Question: I have checked all the answers on similar problems but nothing helped me. Please help me out. This is an e-commerce android app. I am using firebase to fetch the data in cards. I have 3 products added in the firebase and it is showing 3 empty cards in the app.
'''
package com.beingdev.magicprint.models;
import java.io.Serializable;
public class GenericProductModel implements Serializable {
public int cardid;
public String cardname;
public String cardimage;
public String carddiscription;
public float cardprice;
public GenericProductModel() {
}
public GenericProductModel(String carddiscription, int cardid, String cardimage, String cardname, float cardprice) {
this.carddiscription = carddiscription;
this.cardid = cardid;
this.cardimage = cardimage;
this.cardname = cardname;
this.cardprice = cardprice;
}
public String getCarddiscription() {
return carddiscription;
}
public void setCarddiscription(String carddiscription) {
this.carddiscription = carddiscription;
}
public int getCardid() {
return cardid;
}
public void setCardid(int cardid) {
this.cardid = cardid;
}
public String getCardimage() {
return cardimage;
}
public void setCardimage(String cardimage) {
this.cardimage = cardimage;
}
public String getCardname() {
return cardname;
}
public void setCardname(String cardname) {
this.cardname = cardname;
}
public float getCardprice() {
return cardprice;
}
public void setCardprice(float cardprice) {
this.cardprice = cardprice;
}
}
'''
'''
package com.beingdev.magicprint.prodcutscategory;
import android.content.Intent;
import android.os.Bundle;
import androidx.appcompat.app.AppCompatActivity;
import androidx.recyclerview.widget.RecyclerView;
import androidx.recyclerview.widget.StaggeredGridLayoutManager;
import androidx.appcompat.widget.Toolbar;
import android.view.View;
import android.widget.ImageView;
import android.widget.TextView;
import com.airbnb.lottie.LottieAnimationView;
import com.beingdev.magicprint.Cart;
import com.beingdev.magicprint.IndividualProduct;
import com.beingdev.magicprint.NotificationActivity;
import com.beingdev.magicprint.R;
import com.beingdev.magicprint.models.GenericProductModel;
import com.beingdev.magicprint.networksync.CheckInternetConnection;
import com.firebase.ui.database.FirebaseRecyclerAdapter;
import com.google.firebase.database.DatabaseReference;
import com.google.firebase.database.FirebaseDatabase;
import com.squareup.picasso.Picasso;
public class Cards extends AppCompatActivity {
//created for firebaseui android tutorial by Vamsi Tallapudi
private RecyclerView mRecyclerView;
private StaggeredGridLayoutManager mLayoutManager;
private LottieAnimationView tv_no_item;
//Getting reference to Firebase Database
FirebaseDatabase database = FirebaseDatabase.getInstance();
DatabaseReference mDatabaseReference = database.getReference();
@Override
protected void onCreate(Bundle savedInstanceState) {
super.onCreate(savedInstanceState);
setContentView(R.layout.activity_cards);
Toolbar toolbar = findViewById(R.id.toolbar);
setSupportActionBar(toolbar);
getSupportActionBar().setDisplayHomeAsUpEnabled(true);
getSupportActionBar().setDisplayShowHomeEnabled(true);
//check Internet Connection
new CheckInternetConnection(this).checkConnection();
//Initializing our Recyclerview
mRecyclerView = findViewById(R.id.my_recycler_view);
tv_no_item = findViewById(R.id.tv_no_cards);
if (mRecyclerView != null) {
//to enable optimization of recyclerview
mRecyclerView.setHasFixedSize(true);
}
//using staggered grid pattern in recyclerview
mLayoutManager = new StaggeredGridLayoutManager(1, StaggeredGridLayoutManager.VERTICAL);
mRecyclerView.setLayoutManager(mLayoutManager);
//Say Hello to our new FirebaseUI android Element, i.e., FirebaseRecyclerAdapter
final FirebaseRecyclerAdapter<GenericProductModel, MovieViewHolder> adapter = new FirebaseRecyclerAdapter<GenericProductModel, MovieViewHolder>(
GenericProductModel.class,
R.layout.cards_cardview_layout,
MovieViewHolder.class,
//referencing the node where we want the database to store the data from our Object
mDatabaseReference.child("Products").child("Cards").getRef()
) {
@Override
protected void populateViewHolder(final MovieViewHolder viewHolder, final GenericProductModel model, final int position) {
if (tv_no_item.getVisibility() == View.VISIBLE) {
tv_no_item.setVisibility(View.GONE);
}
viewHolder.cardname.setText(model.getCardname());
viewHolder.cardprice.setText("Rs " + Float.toString(model.getCardprice()));
Picasso.with(Cards.this).load(model.getCardimage()).into(viewHolder.cardimage);
viewHolder.mView.setOnClickListener(new View.OnClickListener() {
@Override
public void onClick(View v) {
Intent intent = new Intent(Cards.this, IndividualProduct.class);
intent.putExtra("product", getItem(position));
startActivity(intent);
}
});
}
};
mRecyclerView.setAdapter(adapter);
}
public void viewCart(View view) {
startActivity(new Intent(Cards.this, Cart.class));
finish();
}
//viewHolder for our Firebase UI
public static class MovieViewHolder extends RecyclerView.ViewHolder {
TextView cardname;
ImageView cardimage;
TextView cardprice;
View mView;
public MovieViewHolder(View v) {
super(v);
mView = v;
cardname = v.findViewById(R.id.cardcategory);
cardimage = v.findViewById(R.id.cardimage);
cardprice = v.findViewById(R.id.cardprice);
}
}
public void Notifications(View view) {
startActivity(new Intent(Cards.this, NotificationActivity.class));
finish();
}
@Override
public boolean onSupportNavigateUp() {
onBackPressed();
return true;
}
@Override
protected void onResume() {
super.onResume();
//check Internet Connection
new CheckInternetConnection(this).checkConnection();
}
}
'''
'''
W/ClassMapper: No setter/field for carddiscription found on class
com.beingdev.magicprint.d.a
No setter/field for cardimage found on class
com.beingdev.magicprint.d.a
No setter/field for cardname found on class
com.beingdev.magicprint.d.a
No setter/field for cardid found on class com.beingdev.magicprint.d.a
No setter/field for cardprice found on class
com.beingdev.magicprint.d.a
'''
Firebase screenshot:

<URL>
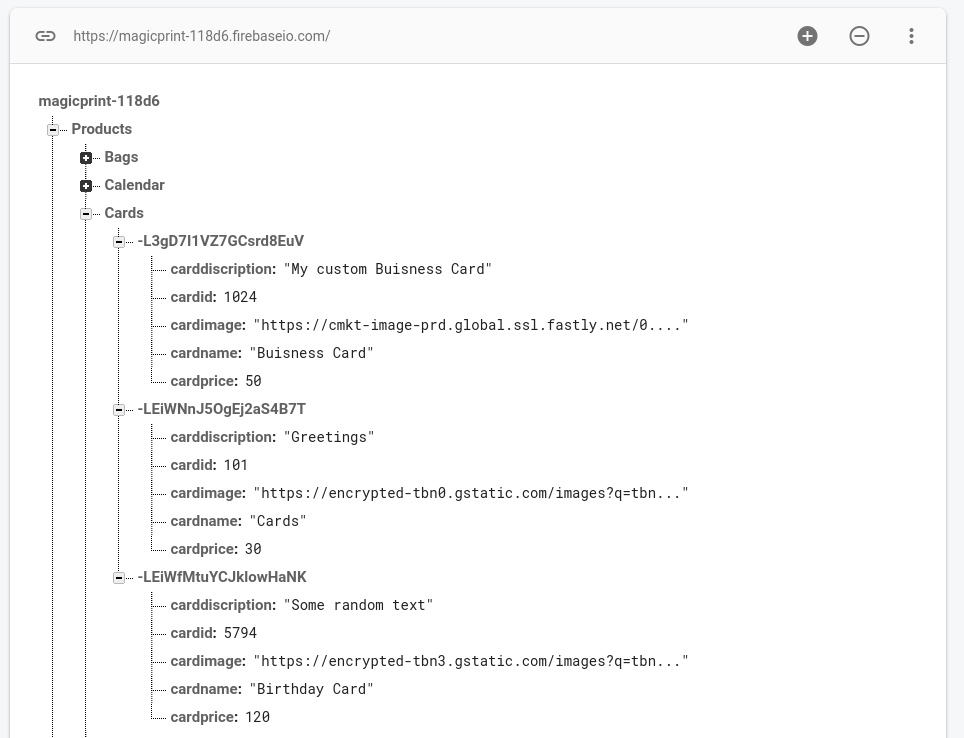
Answer: It seems like you are obfuscating your code hence you 'models.GenericProductModel' became 'd.a'.
To fix this issue you might add a rule to your proguard file to keep your class after obfuscation.
'''
# To keep the specific class and all its properties and members.
-keep class com.beingdev.magicprint.models.GenericProductModel { *; }
# or to keep all classes under com.beingdev.magicprint
-keep class com.beingdev.magicprint.** { *; }
'''
Or, accordingly to the Firebase's documentation you can annotate your class fields with <URL> annotation to rename a field when it is serialized, e.g.:
'''
public class GenericProductModel implements Serializable {
@PropertyName("cardid")
public int cardId;
//...
}
'''